Question: I'm having some difficulty working with buttons and images. I have 2 buttons, one next to the other, but the second one appears the wrong image. It shows a image with some tools.
Here is my code:
'''
TextView categoriaText = new TextView(this);
RelativeLayout.LayoutParams params = new RelativeLayout.LayoutParams(LayoutParams.FILL_PARENT,
LayoutParams.WRAP_CONTENT);
params.addRule(RelativeLayout.ALIGN_PARENT_LEFT);
// use same id as defined when adding the button
params.addRule(RelativeLayout.LEFT_OF, 1001);
params.topMargin = top;
params.leftMargin = 30;
categoriaText.setLayoutParams(params);
categoriaText.setText(_listaCategorias.get(i).getNome());
categoriaText.setTextSize(20);
Button deleteBtn = new Button(this);
RelativeLayout.LayoutParams params2 = new RelativeLayout.LayoutParams(60,
60);
params2.addRule(RelativeLayout.ALIGN_PARENT_RIGHT);
params2.rightMargin = 80;
params2.topMargin = top;
deleteBtn.setLayoutParams(params2);
deleteBtn.setBackgroundResource(R.drawable.ic_coleccao);
// give the button an id that we know
deleteBtn.setId(1001);
Button editBtn = new Button(this);
RelativeLayout.LayoutParams params3 = new RelativeLayout.LayoutParams(60,
60);
// params2.addRule(RelativeLayout.RIGHT_OF, 1001);
params3.addRule(RelativeLayout.ALIGN_PARENT_RIGHT);
params3.topMargin = top;
editBtn.setLayoutParams(params3);
editBtn.setBackgroundResource(R.drawable.ic_edit);
'''
Here is a screenshoot:

The second image is not the correct one.
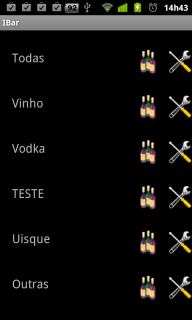
Answer: It happens more often that references to resources in the R class get messy.
If you are developing in eclipse, destroy the generated R class and let it rebuild itself automatically by restarting eclipse.